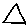
Label: triangle